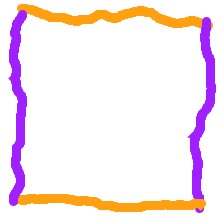
Shape: square